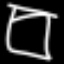
Label: square